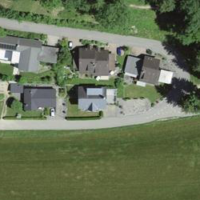
EUNIS habitat code: 52
Species observed at this site:
Geranium sanguineum